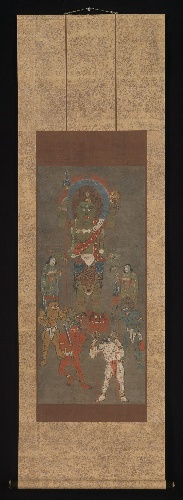
Title: 青面金剛夜叉図大津絵|Ōtsu-e of Shōmen Kongōyasha (Vajrayaksha)
Date: probably late 16th–early 17th century
Object type: Hanging scroll
Classification: Paintings
Medium: Hanging scroll; ink, color, and gold on paper
Culture: Japan
Period: Muromachi (1392–1573) or Momoyama period (1573–1615)
Dimensions: Image: 28 3/4 x 12 15/16 in. (73 x 32.8 cm)
Overall: 57 1/8 x 20in. (145.1 x 50.8 cm)
Department: Asian Art
Credit line: The Harry G. C. Packard Collection of Asian Art, Gift of Harry G. C. Packard, and Purchase, Fletcher, Rogers, Harris Brisbane Dick, and Louis V. Bell Funds, Joseph Pulitzer Bequest, and The Annenberg Fund Inc. Gift, 1975
Accession year: 1975
Repository: Metropolitan Museum of Art, New York, NY